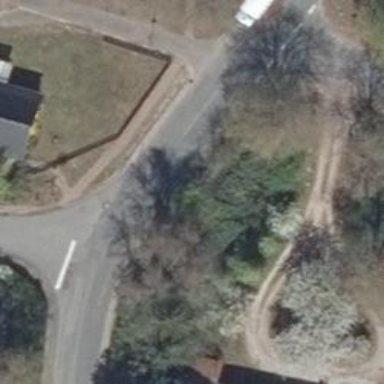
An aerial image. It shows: Secondary road with asphalt surface.